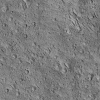
Atmospheric dust classification: not_dusty